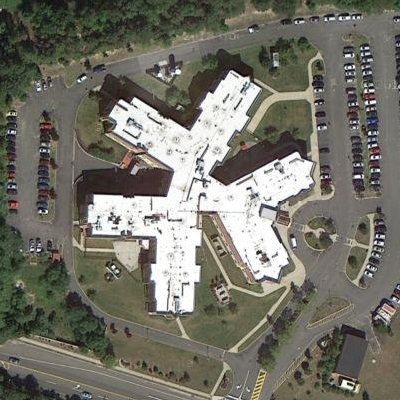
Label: cIndustry